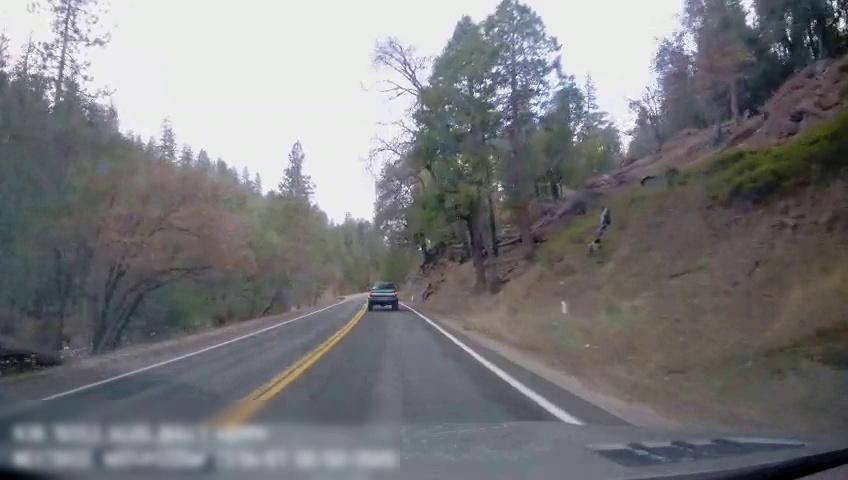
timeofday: Day
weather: Sunny
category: Drivable Space
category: Vehicles | Truck
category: Lanes | Current Lane
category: Lanes | Current Lane
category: Lanes | Alternate Lane